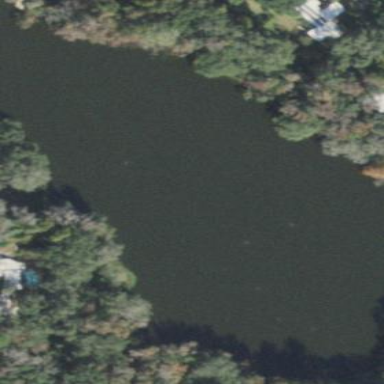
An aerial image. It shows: Beautiful lake surrounded by nature.